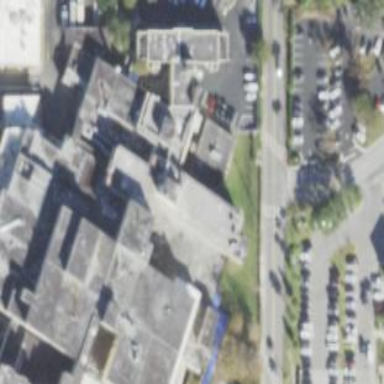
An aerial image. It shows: White building with flat roof.